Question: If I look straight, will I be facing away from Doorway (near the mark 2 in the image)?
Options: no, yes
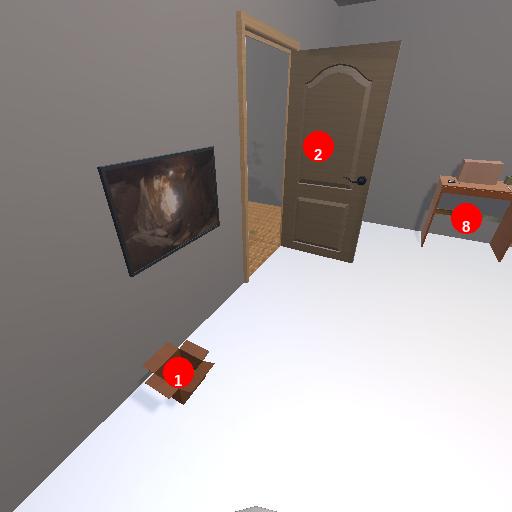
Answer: no